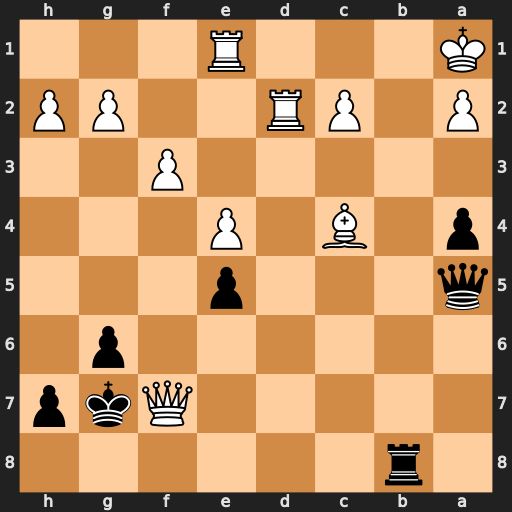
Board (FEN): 1r6/5Qkp/6p1/q3p3/p1B1P3/5P2/P1PR2PP/K3R3
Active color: b
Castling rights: -
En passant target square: -
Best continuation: Kh6 Qg7+ Kxg7